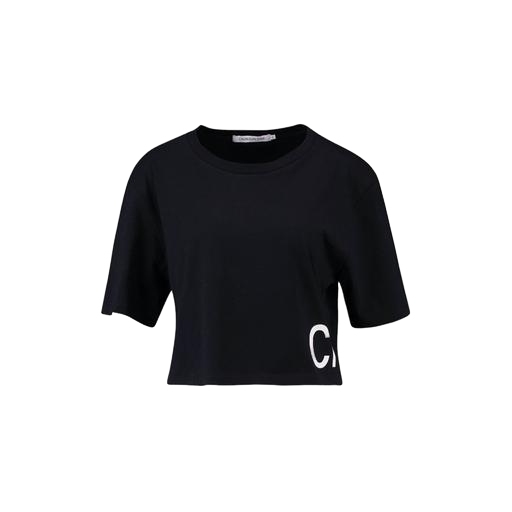
crop tee, black cropped t-shirt, cropped t-shirt, white background